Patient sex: M
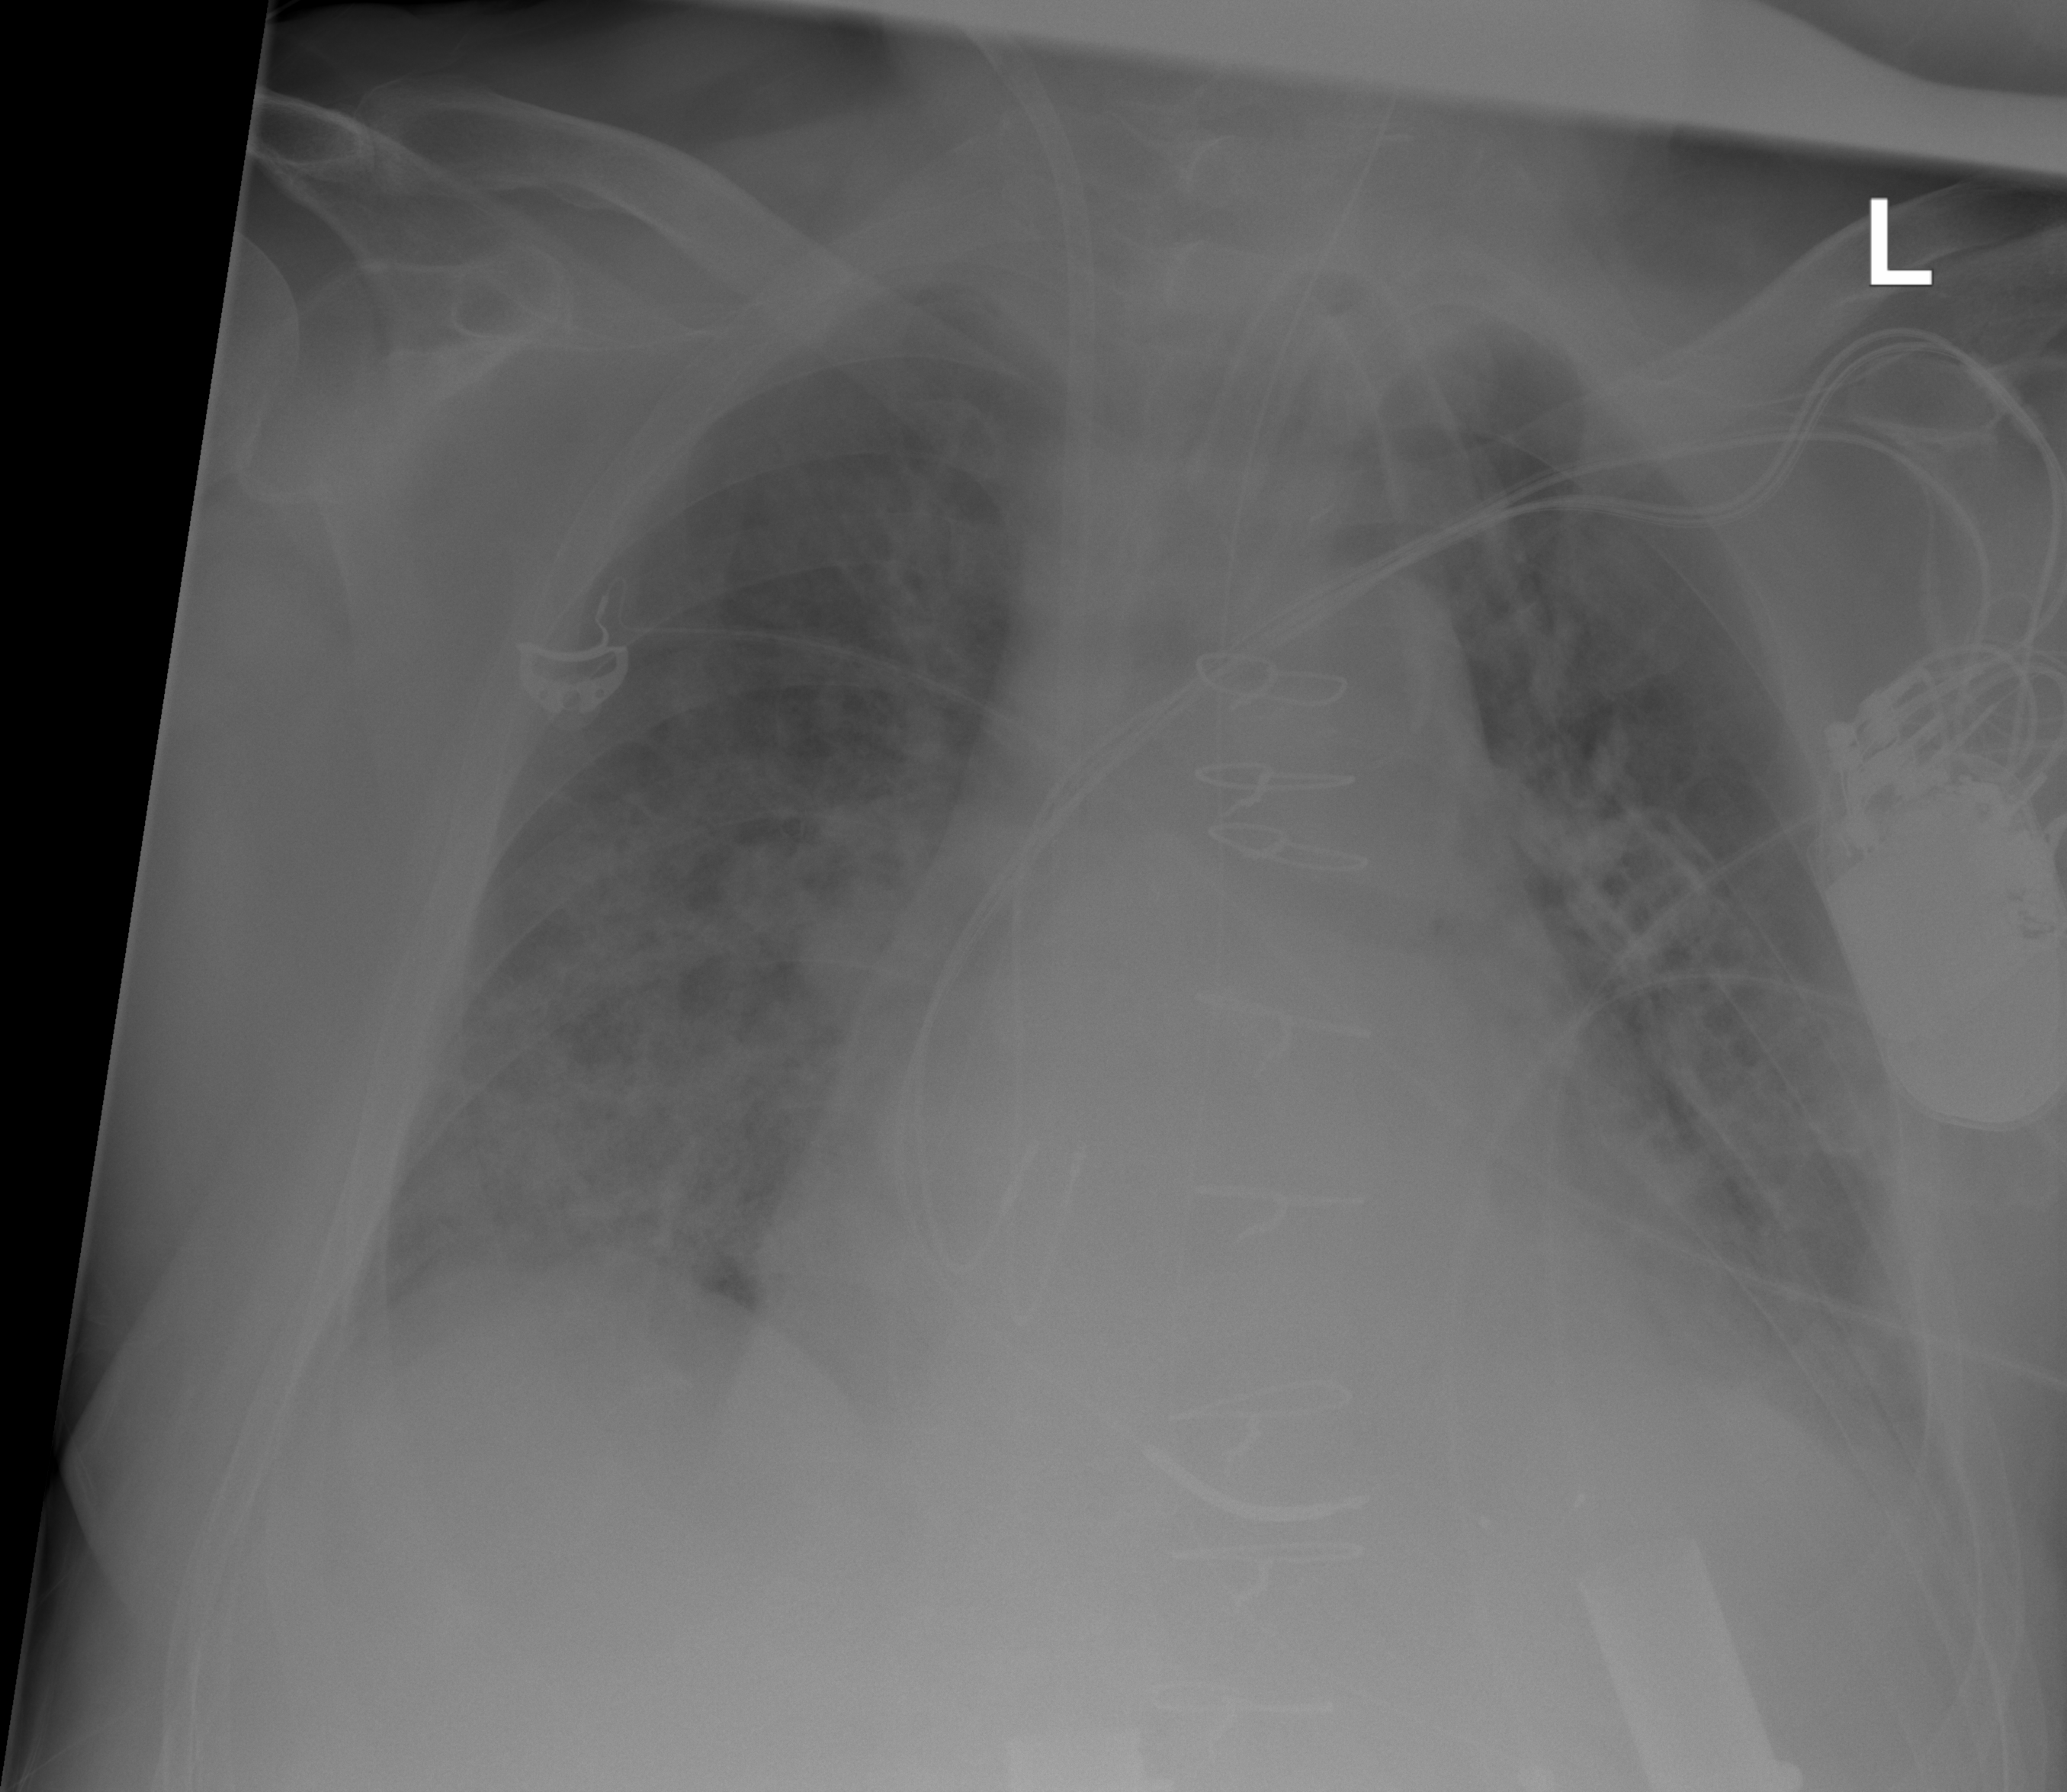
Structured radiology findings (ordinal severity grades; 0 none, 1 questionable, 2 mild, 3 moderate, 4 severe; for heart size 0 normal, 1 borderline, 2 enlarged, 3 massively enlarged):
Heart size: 2
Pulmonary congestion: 3
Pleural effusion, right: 1
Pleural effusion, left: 2
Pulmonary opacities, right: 3
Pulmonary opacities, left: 3
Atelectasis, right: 3
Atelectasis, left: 3